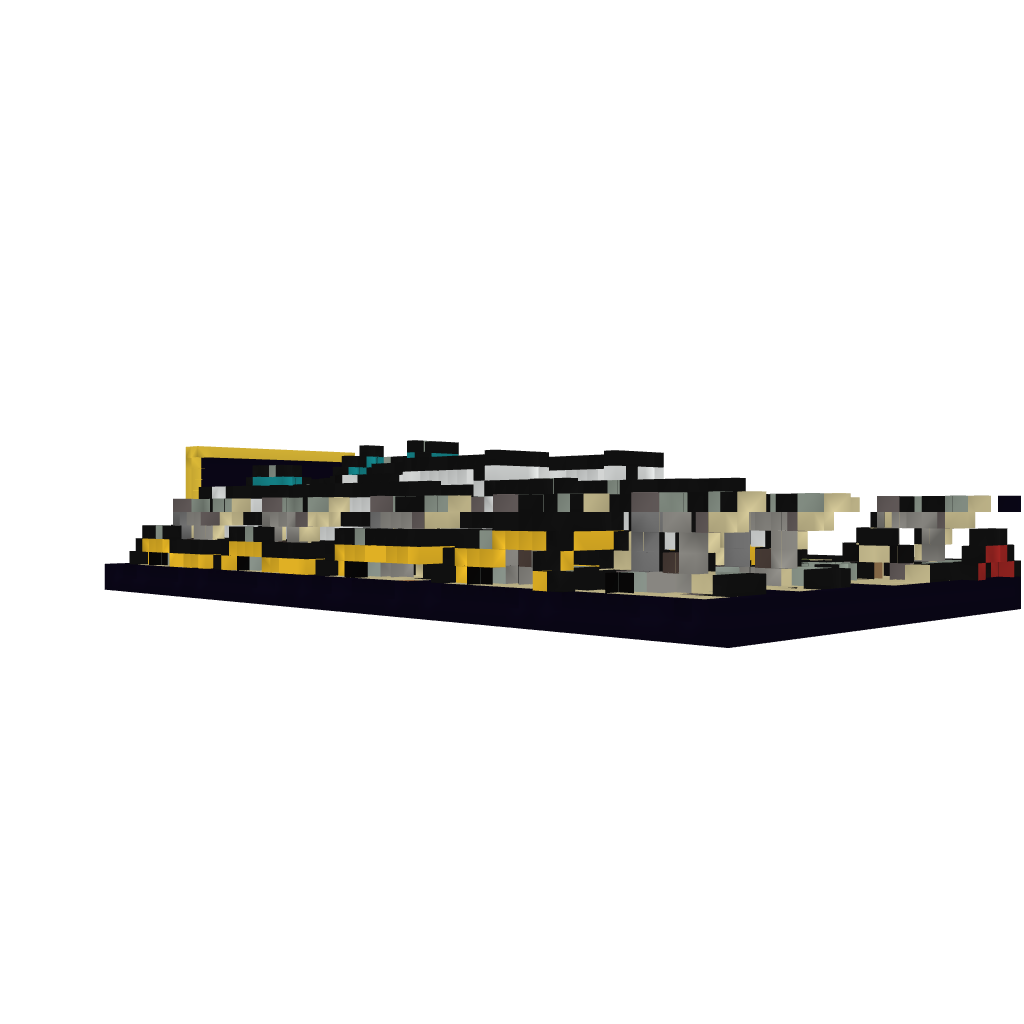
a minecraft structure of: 4x4 Screen